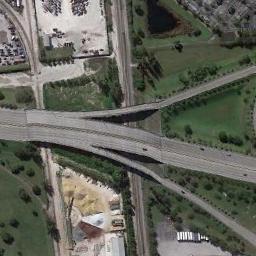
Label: overpass